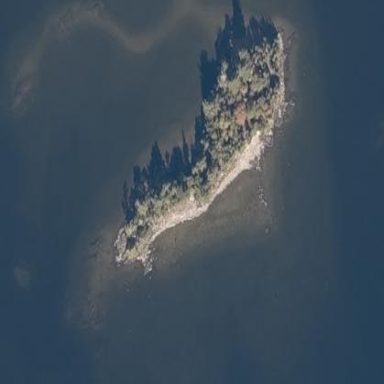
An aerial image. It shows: Islet.